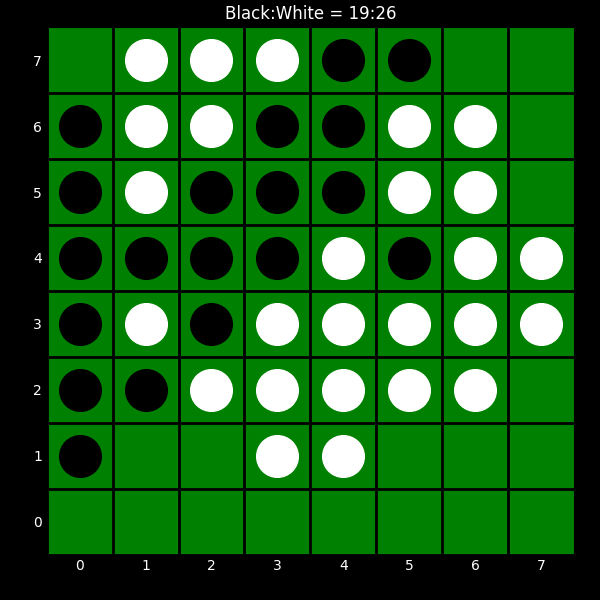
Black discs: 19
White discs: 26